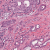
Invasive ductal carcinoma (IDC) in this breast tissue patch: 1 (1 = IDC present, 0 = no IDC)